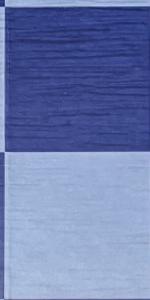
Label: Empty